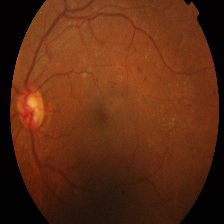
Diabetic retinopathy grade: Proliferative DR